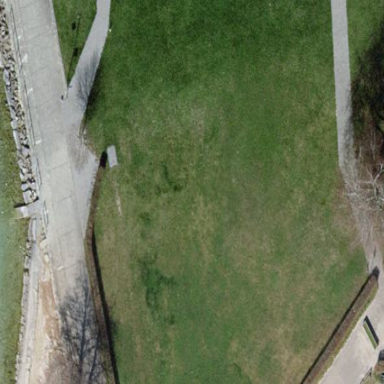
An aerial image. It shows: Area covered with grass.